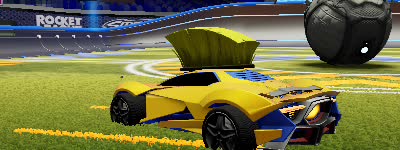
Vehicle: werewolf